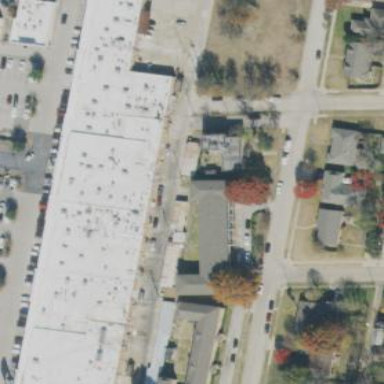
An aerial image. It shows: Commercial building.